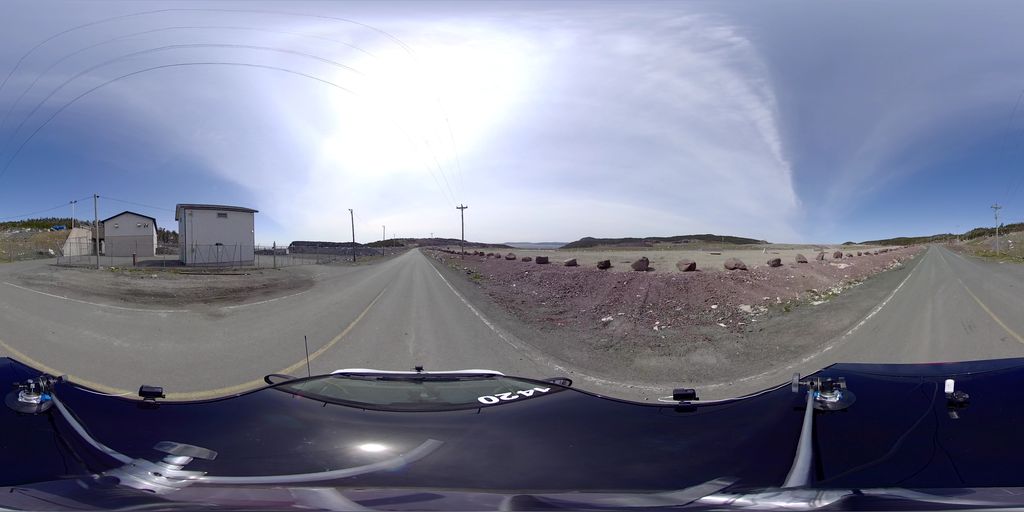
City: st_johns